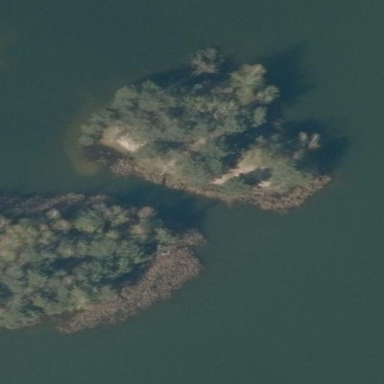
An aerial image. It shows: Islet.